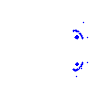
Particle: kaon